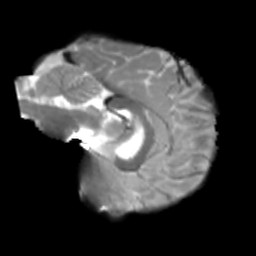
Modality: T2w
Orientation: sagittal
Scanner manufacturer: siemens
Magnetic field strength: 3 T
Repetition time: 4 s
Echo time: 0.0594 s